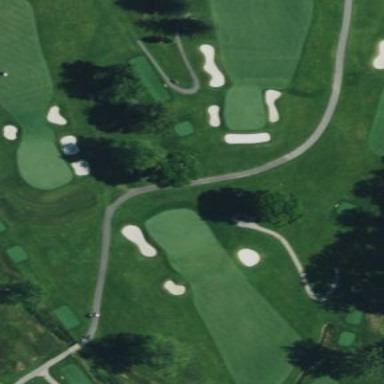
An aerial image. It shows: Grassy area designated as golf fairway.